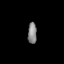
Tissue: prostate
Cell type: T cells
Senescence score: 0.3308
Nuclear area (px): 182
Mean DAPI intensity: 136.082